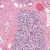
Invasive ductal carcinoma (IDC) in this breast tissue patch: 0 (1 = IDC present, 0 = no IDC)